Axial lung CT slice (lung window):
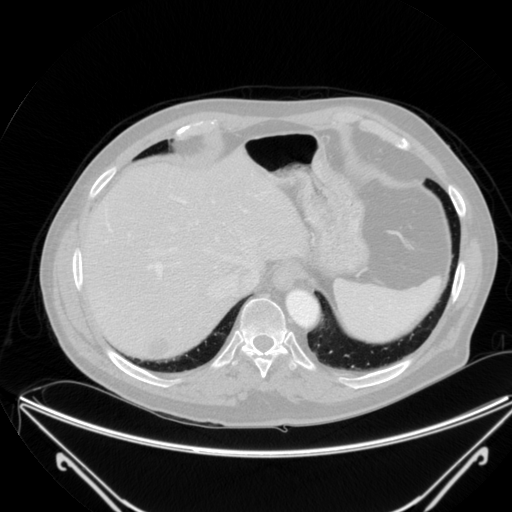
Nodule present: no